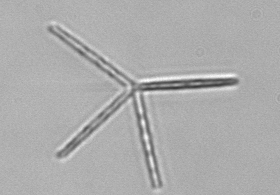
Label: Thalassionema